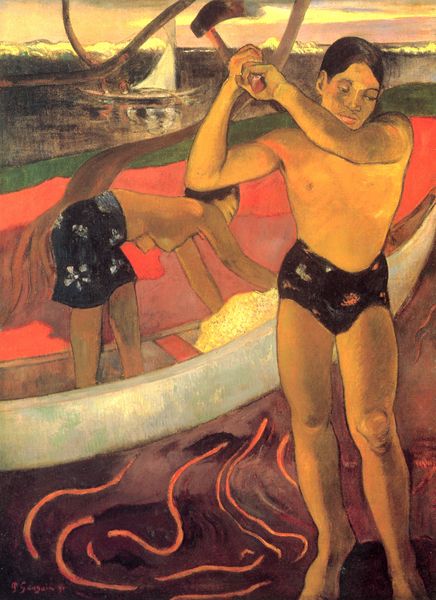
Titel: Der Mann mit der Axt
Künstler: Paul Gauguin
Standort: Schweiz
Institution: Privatsammlung
Schlagwörter: akt, baum, blau, haut, himmel, körper, lendenschurz, mann, meer, nackt, wasser, weiß, wolken, fluss, frauen, gelb, grün, menschen, mädchen, see, ufer, bewegung, blume, blumen, braun, brust, bunt, busen, frau, hintergrund, orange, schwarz, rot, weg, wolke, muster, rock, hose, jung, augen, gesicht, inkarnat, stehen, bildnis, hände, porträt, signatur, ast, baumstamm, erde, feld, ferne, horizont, hügel, spiegelung, insel, gold, stehend, frontal, lippen, rosa, arbeit, boot, kahn, beine, taille, brüste, füße, gischt, schiff, segel, segelboot, wellen, umrisse, röcke, mast, moderne, segelschiff, arbeiterinnen, ernte, feldarbeit, berge, modern, farbe, lila, sonnenuntergang, violett, linien, arbeiter, ladung, muskeln, halbakt, junge, brustwarze, knie, abendrot, gauguin, südsee, bücken, blumenmuster, orient, kanu, paul, schlamm, handwerk, junger mann, badehose, gaugin, axt, hammer, schwingen, schlangen, gebückt, beil, indien, kräftig, schlagen, netz, hacke, batik, grell, fahrt, aal, mexiko, paul gauguin, tahiti, reinigung, wellenlinien, liane, himmel wolken, indigen, cesanne, ursprung, einbaum, eingebohrene, haiti, anders, vielschichtig, eingebohrener, venezuela, himmel gebückt, mikronesien, p.gauguin, wawai, arbeut